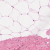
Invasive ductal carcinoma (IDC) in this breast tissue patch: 0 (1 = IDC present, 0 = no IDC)